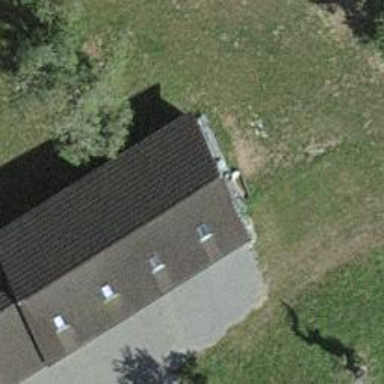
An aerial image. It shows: Simple house.